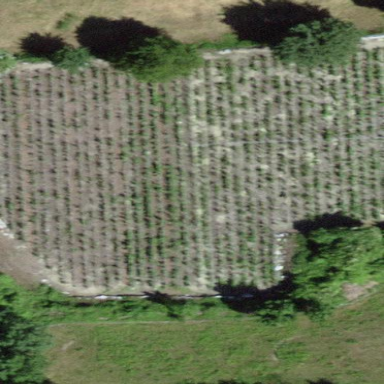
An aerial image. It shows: Vineyard.